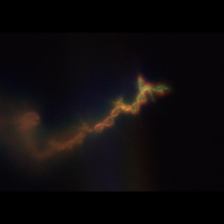
Taxon: Asterionellopsis
Group: Diatoms